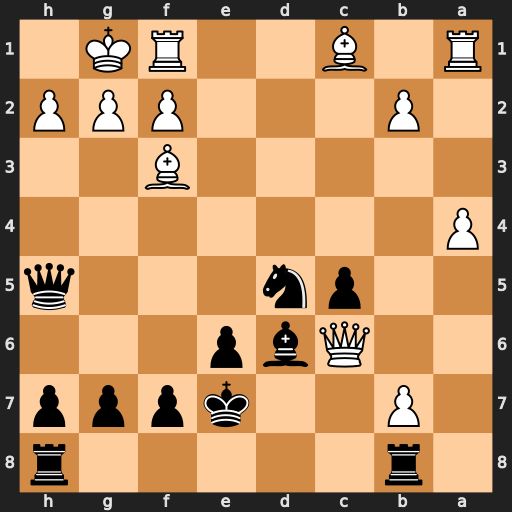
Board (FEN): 1r5r/1P2kppp/2Qbp3/2pn3q/P7/5B2/1P3PPP/R1B2RK1
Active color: b
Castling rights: -
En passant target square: -
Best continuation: Qxh2#